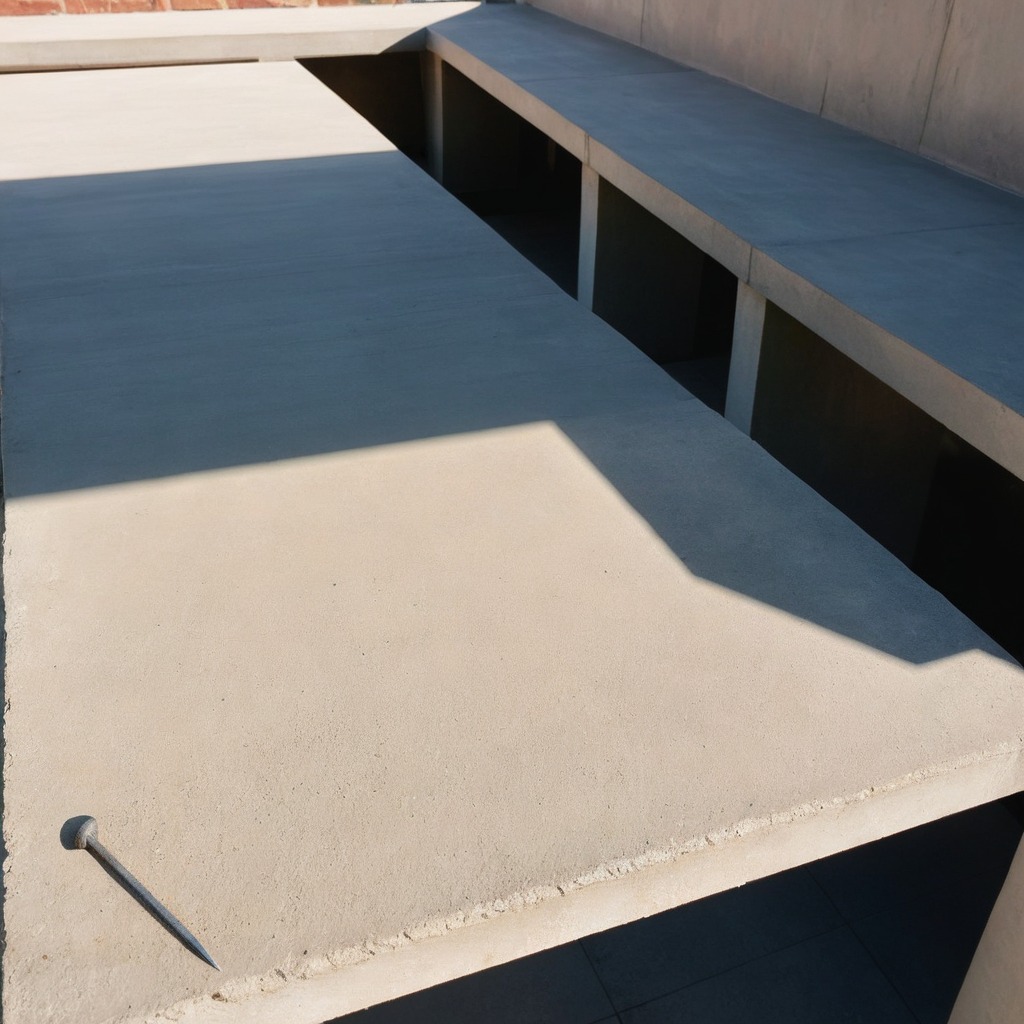
A iron nail lies on a wooden table.